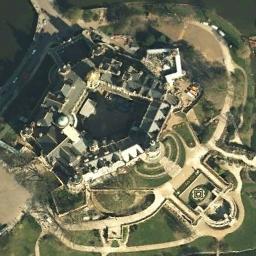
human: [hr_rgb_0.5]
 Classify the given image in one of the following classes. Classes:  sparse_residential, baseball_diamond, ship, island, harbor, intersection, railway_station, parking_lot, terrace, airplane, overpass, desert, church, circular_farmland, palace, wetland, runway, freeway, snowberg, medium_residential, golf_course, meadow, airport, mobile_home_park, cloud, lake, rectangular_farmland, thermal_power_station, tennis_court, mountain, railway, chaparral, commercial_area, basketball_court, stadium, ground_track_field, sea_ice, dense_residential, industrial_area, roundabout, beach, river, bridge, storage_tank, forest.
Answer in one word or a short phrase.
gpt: palace